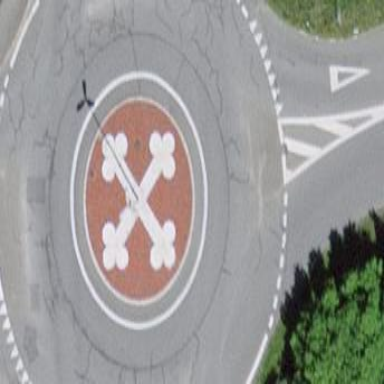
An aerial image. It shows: Primary highway with asphalt surface leading to roundabout.